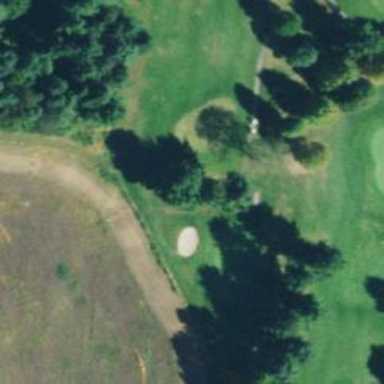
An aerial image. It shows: Grass area designated as golf tee.